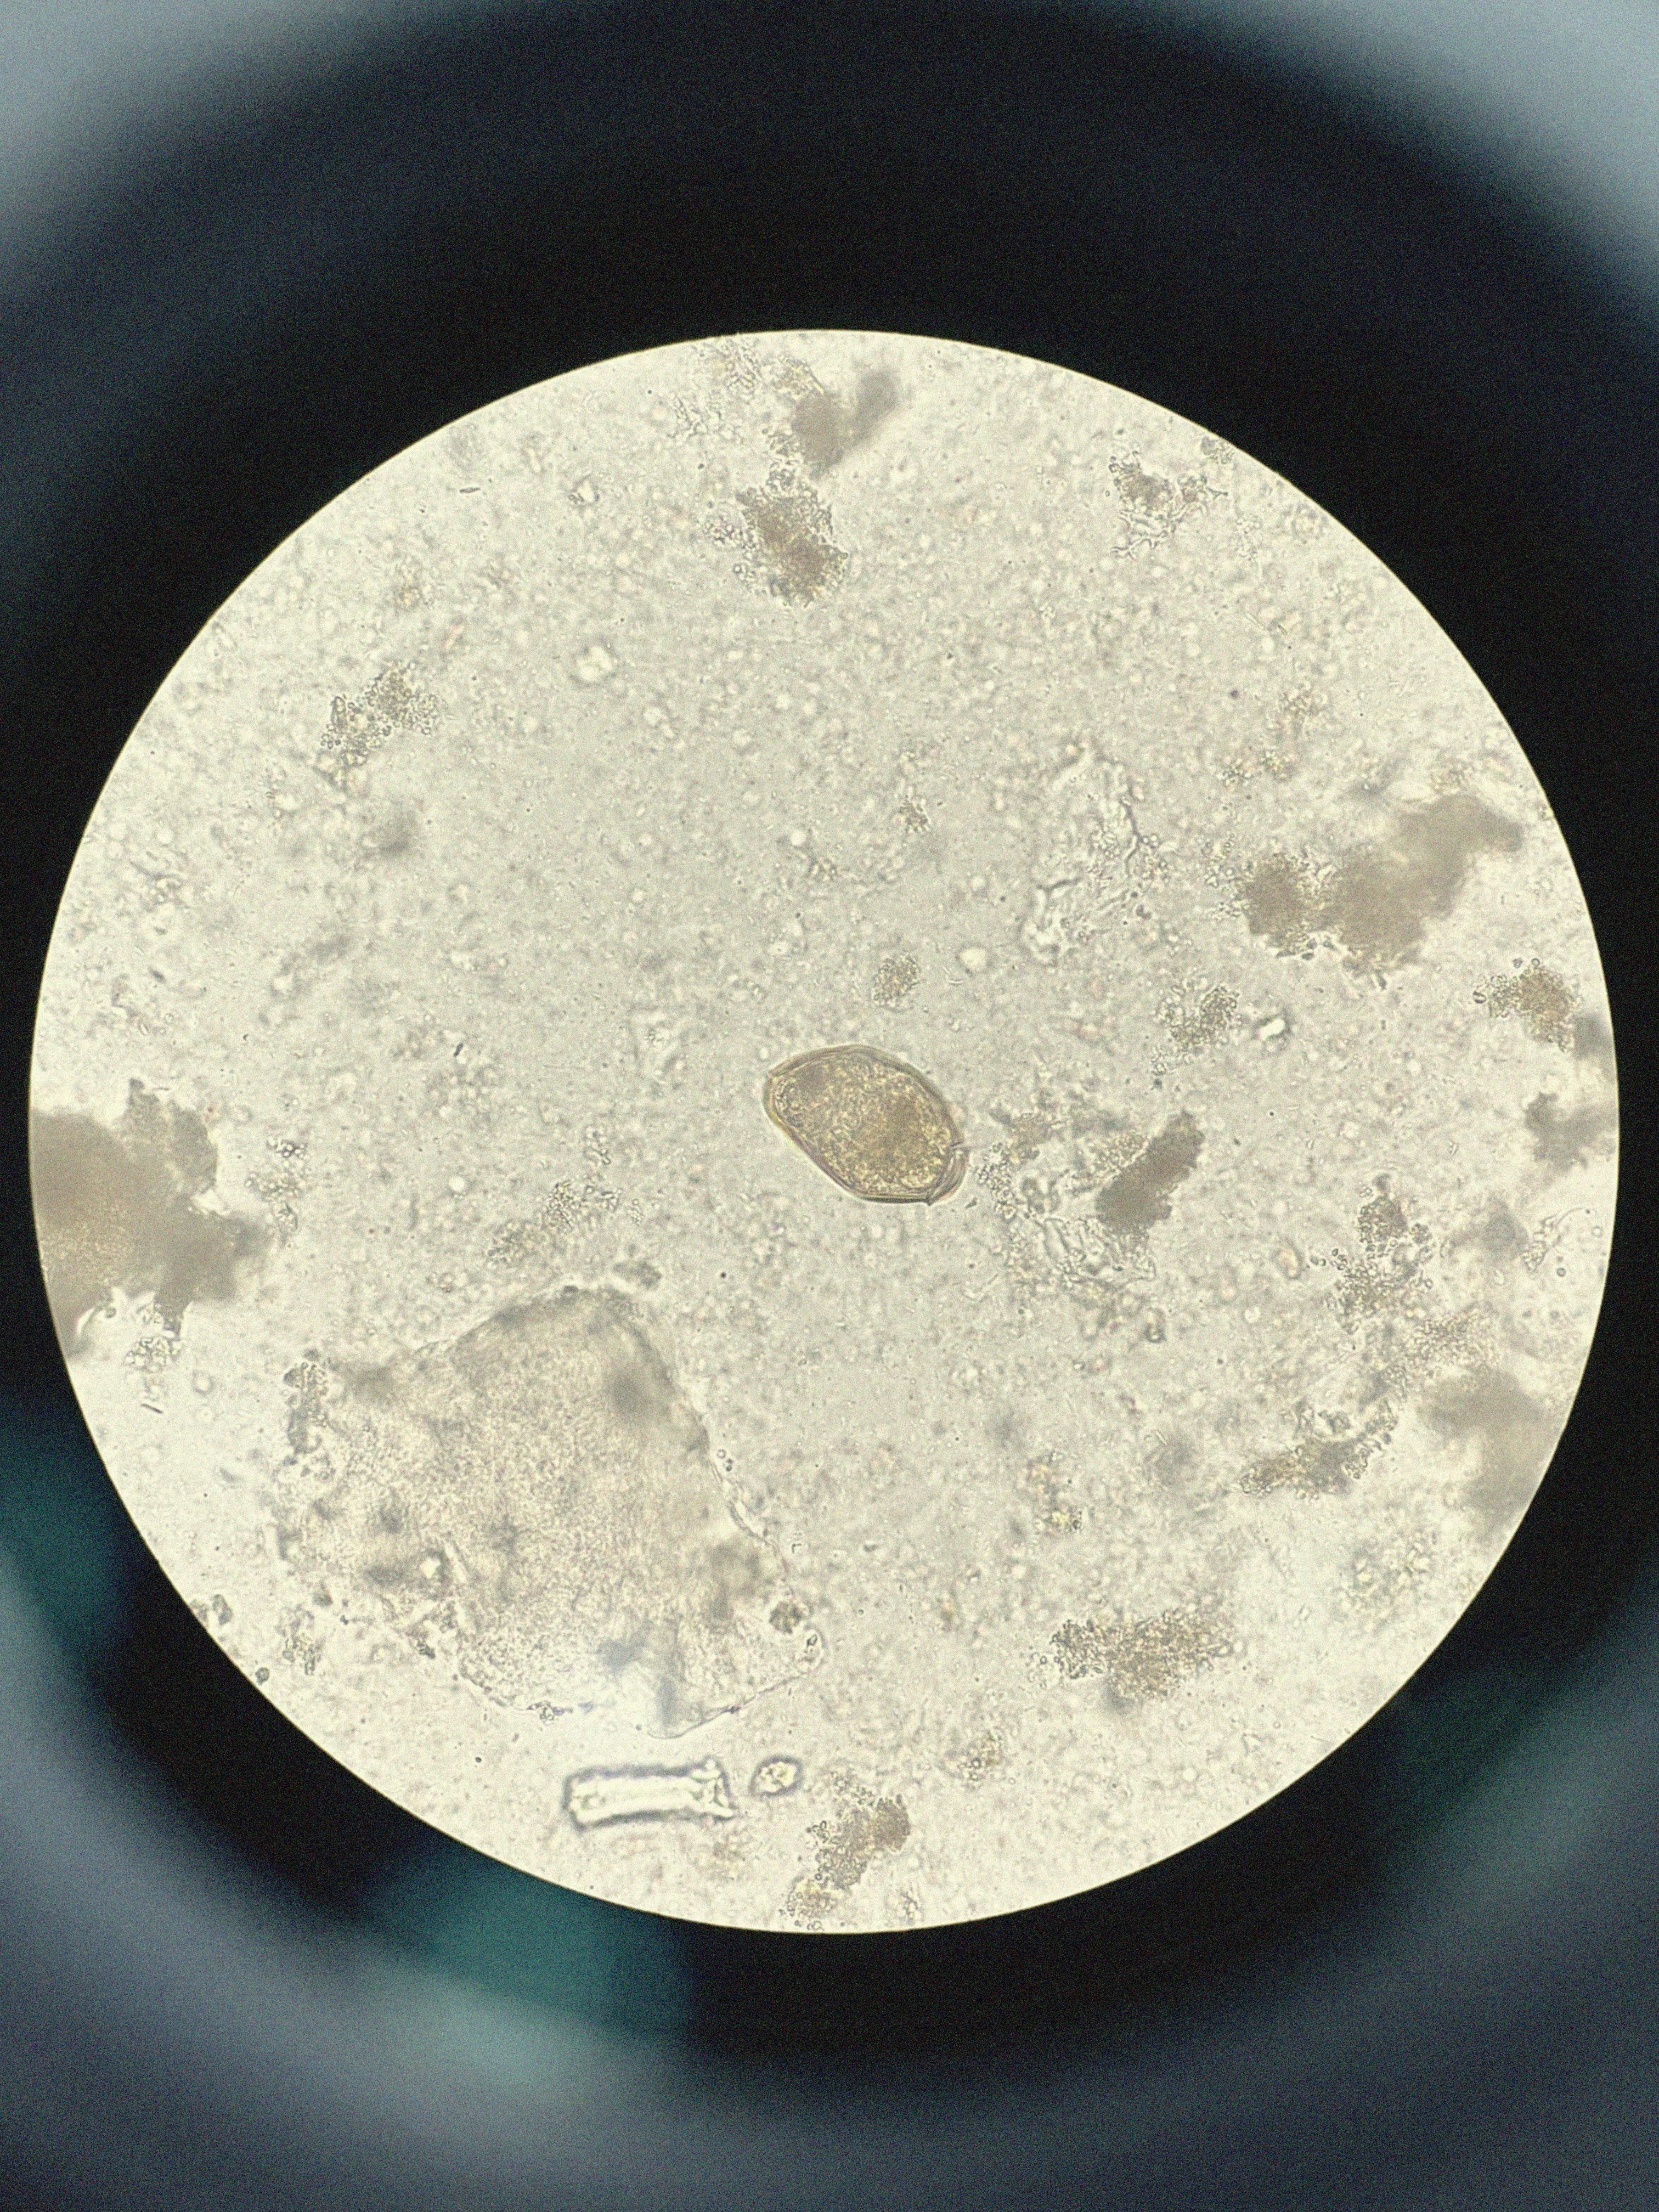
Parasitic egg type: Paragonimus spp